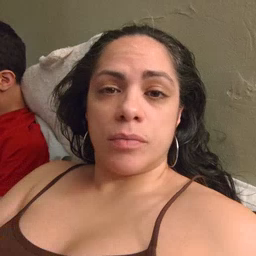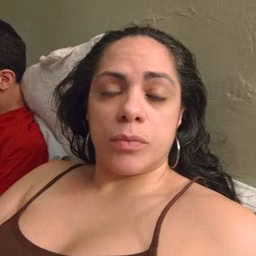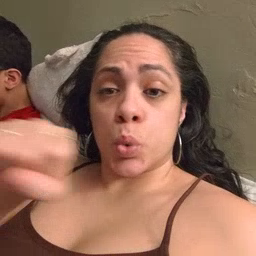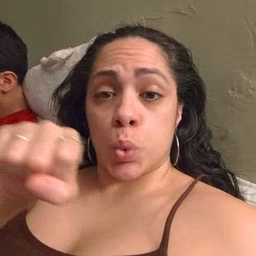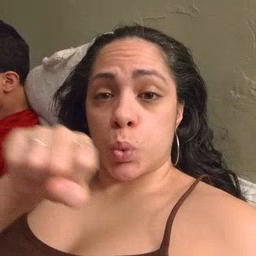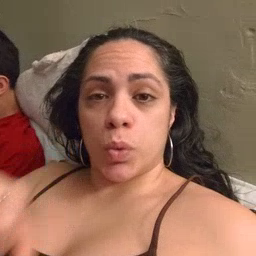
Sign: shoe